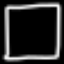
Label: square